Field crop: maize
Growth stage: 2
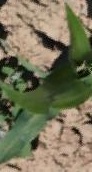
Species: maize